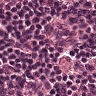
Metastatic tissue present: no